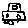
Label: car